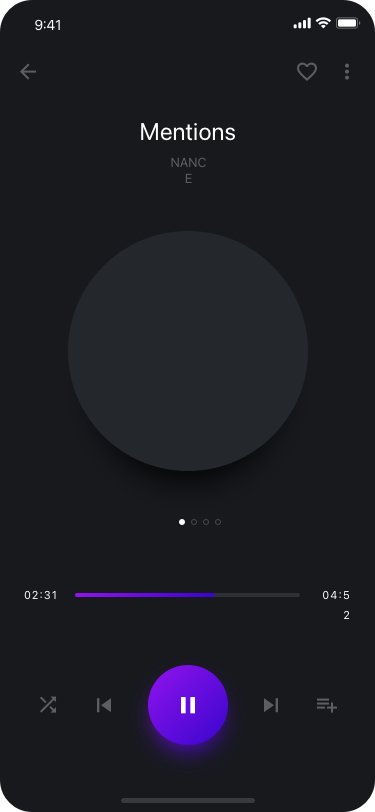
Text in this UI design:
02:31
04:52
Mentions
NANCE